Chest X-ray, AP view. Patient: 65 years old, sex M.
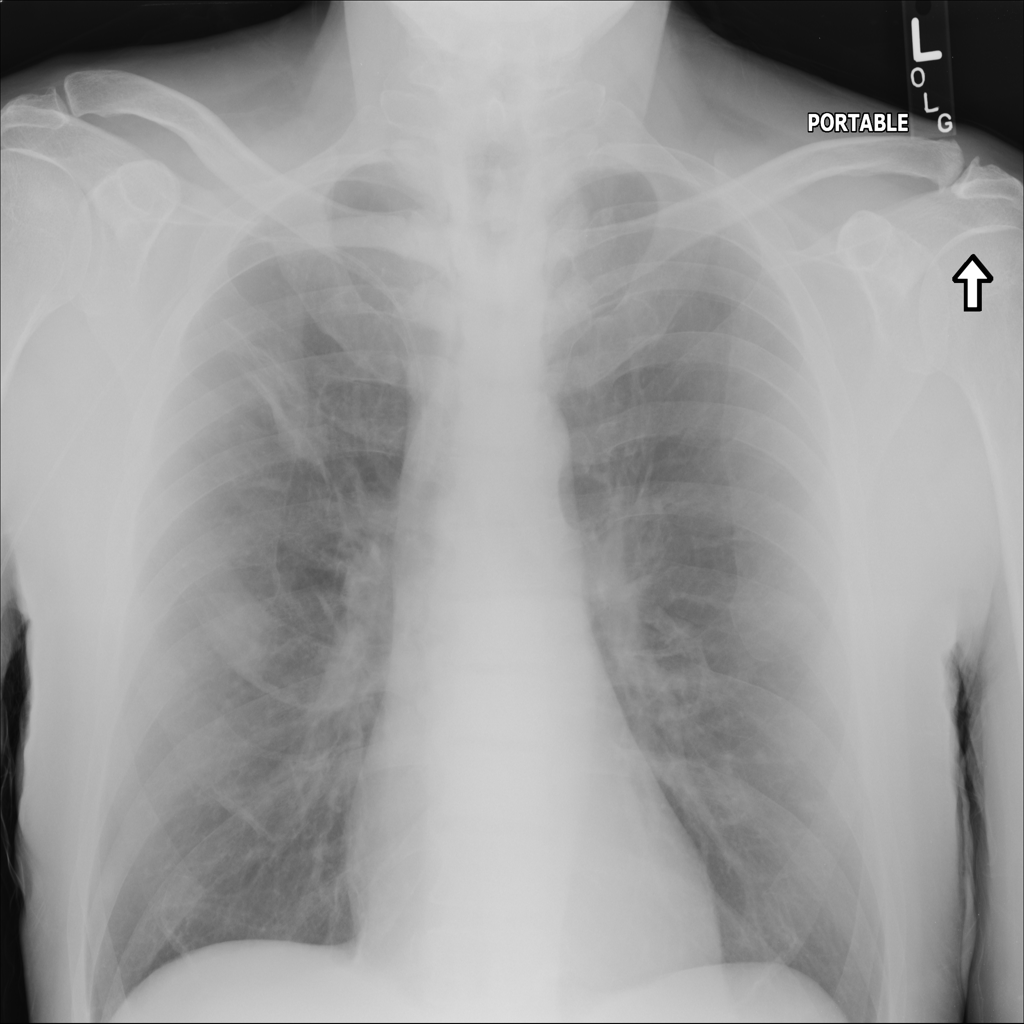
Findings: Atelectasis